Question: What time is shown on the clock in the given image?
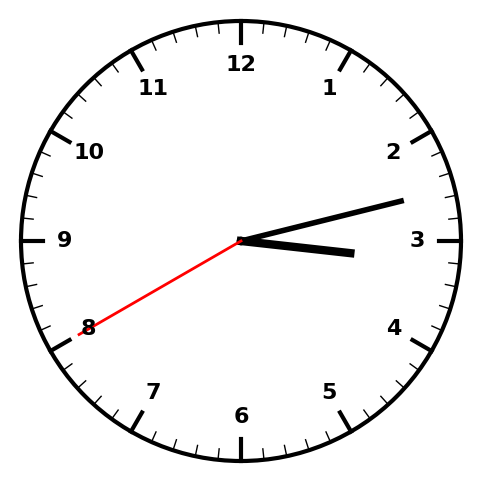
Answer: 03:12:40